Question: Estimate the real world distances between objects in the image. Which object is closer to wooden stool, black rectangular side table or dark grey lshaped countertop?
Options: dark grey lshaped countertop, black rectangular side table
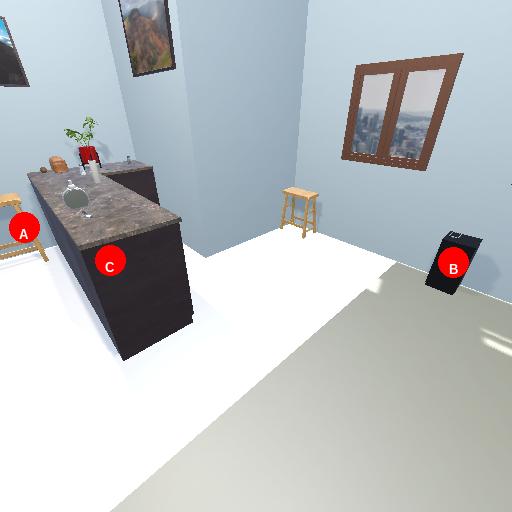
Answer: dark grey lshaped countertop